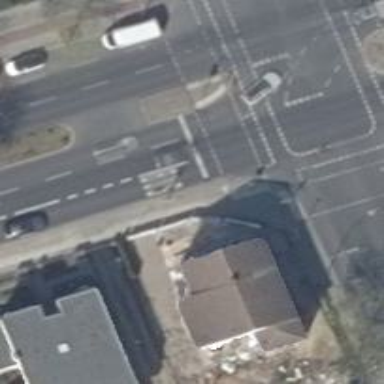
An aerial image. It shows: Road crossing with traffic signals and pedestrian island.